Question: Is there any way to stretch image partially in android? Something like this

Here, image is stretched in the 1/3 middle section, but left and right endings remains "as is".
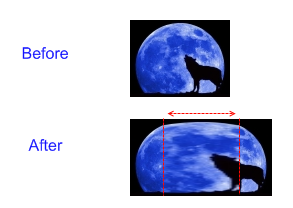
Answer: What you're doing is built into android, actually. Turn that image into a 9-patch.
<URL>